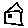
Label: house